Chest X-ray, PA view. Patient: 31 years old, sex F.
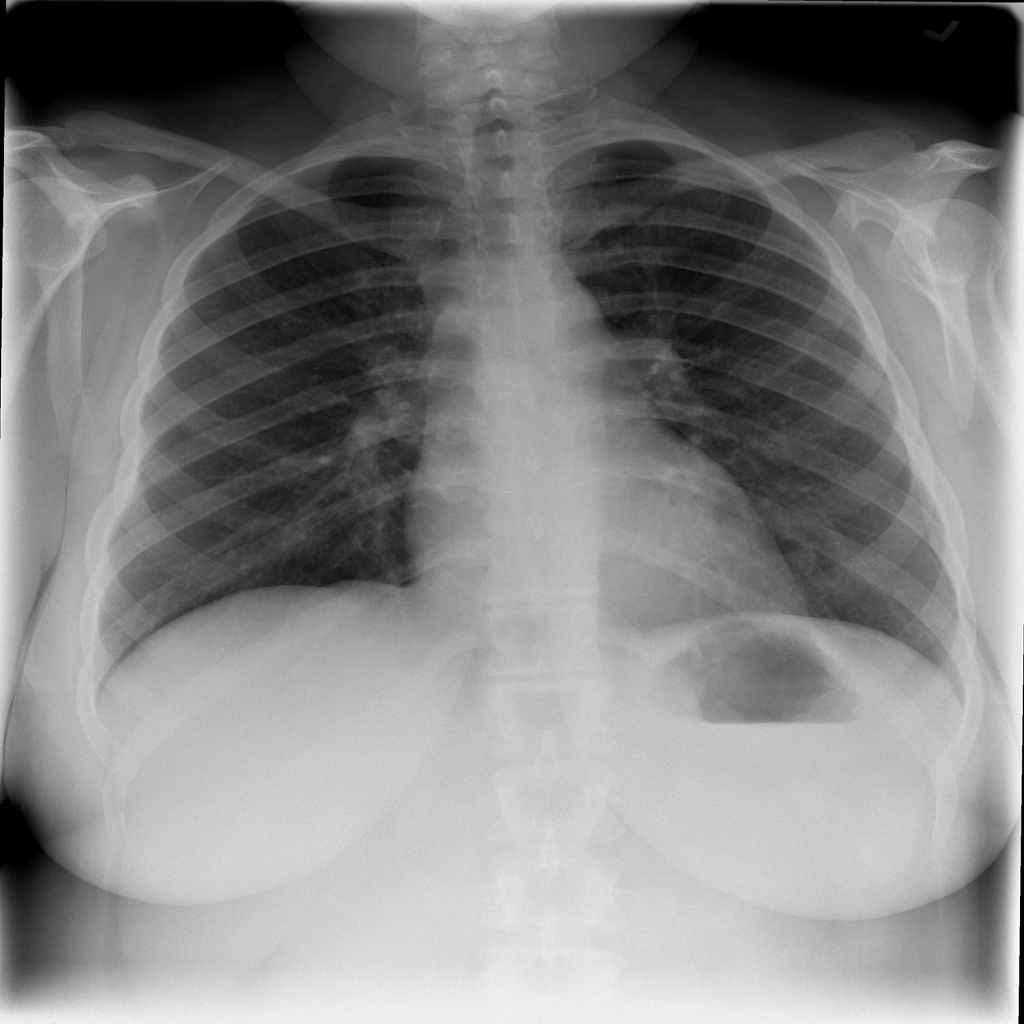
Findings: No Finding